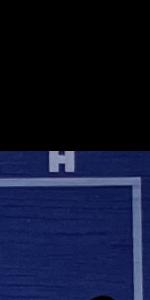
Label: Empty